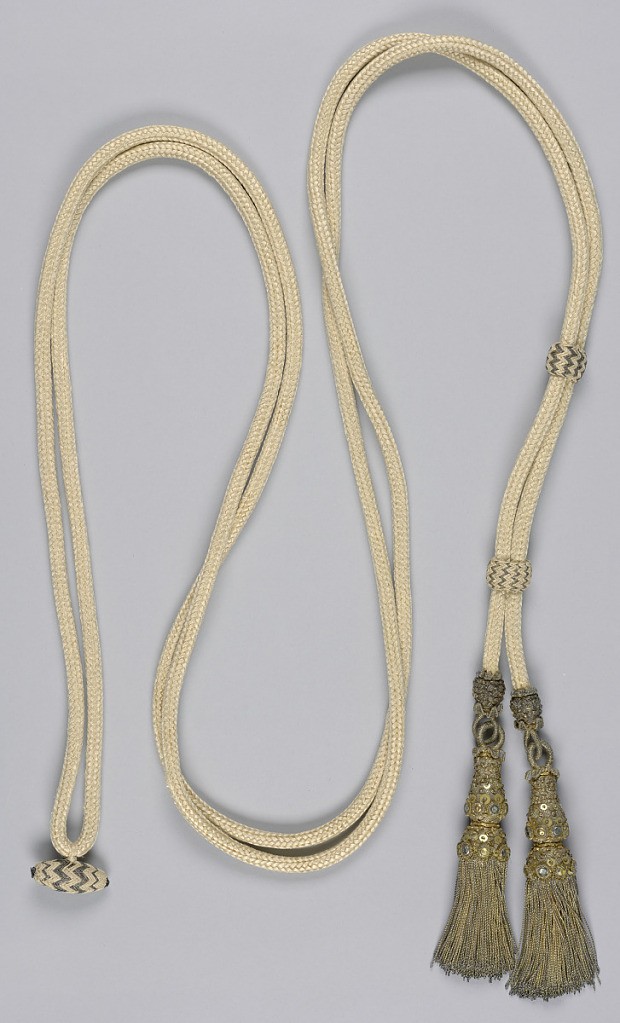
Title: Cord with tassel
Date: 1700–1750
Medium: silk, metallic thread Technique:
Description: Sword carrier made of long white silk cord trimmed with elaborate tassels of gold, sequins and cut glass. Bodies of tassels made of gold thread, and the skirts are made of twisted gold threads. Cords furnished with silk and gold rings to slip and adjust cords for use as a sword carrier.